Aerial crown-view tile of a tropical tree (Barro Colorado Island, Panama), acquired 20250616:
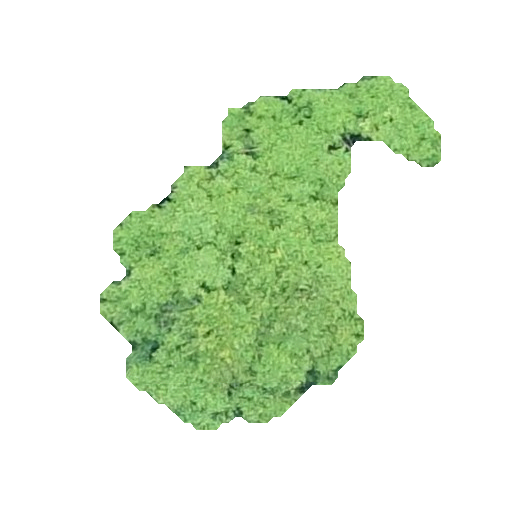
Species: Sloanea terniflora
GBIF accepted scientific name: Sloanea terniflora
Crown area: 96.918 m²